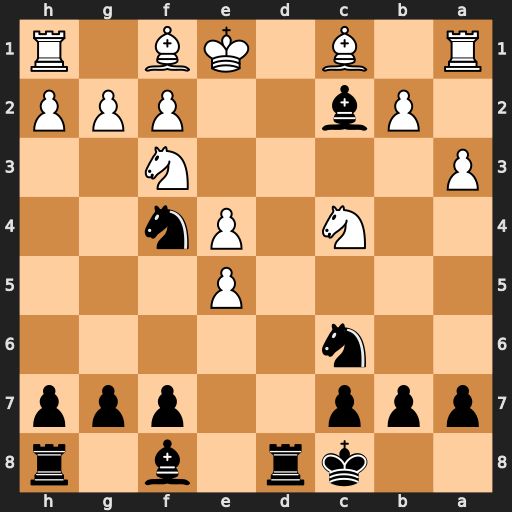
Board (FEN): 2kr1b1r/ppp2ppp/2n5/4P3/2N1Pn2/P4N2/1Pb2PPP/R1B1KB1R
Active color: b
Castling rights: KQ
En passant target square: -
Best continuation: Rd1#